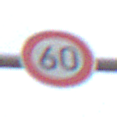
Verkehrszeichen: Geschwindigkeit60
Umgebung: Outdoor, Suburban
Tageszeit: Midday
Wetter: Overcast
Licht: Natural
Jahreszeit: NotSpecified
Kontrast: LowContrast